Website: ulta-beauty
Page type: account-selection
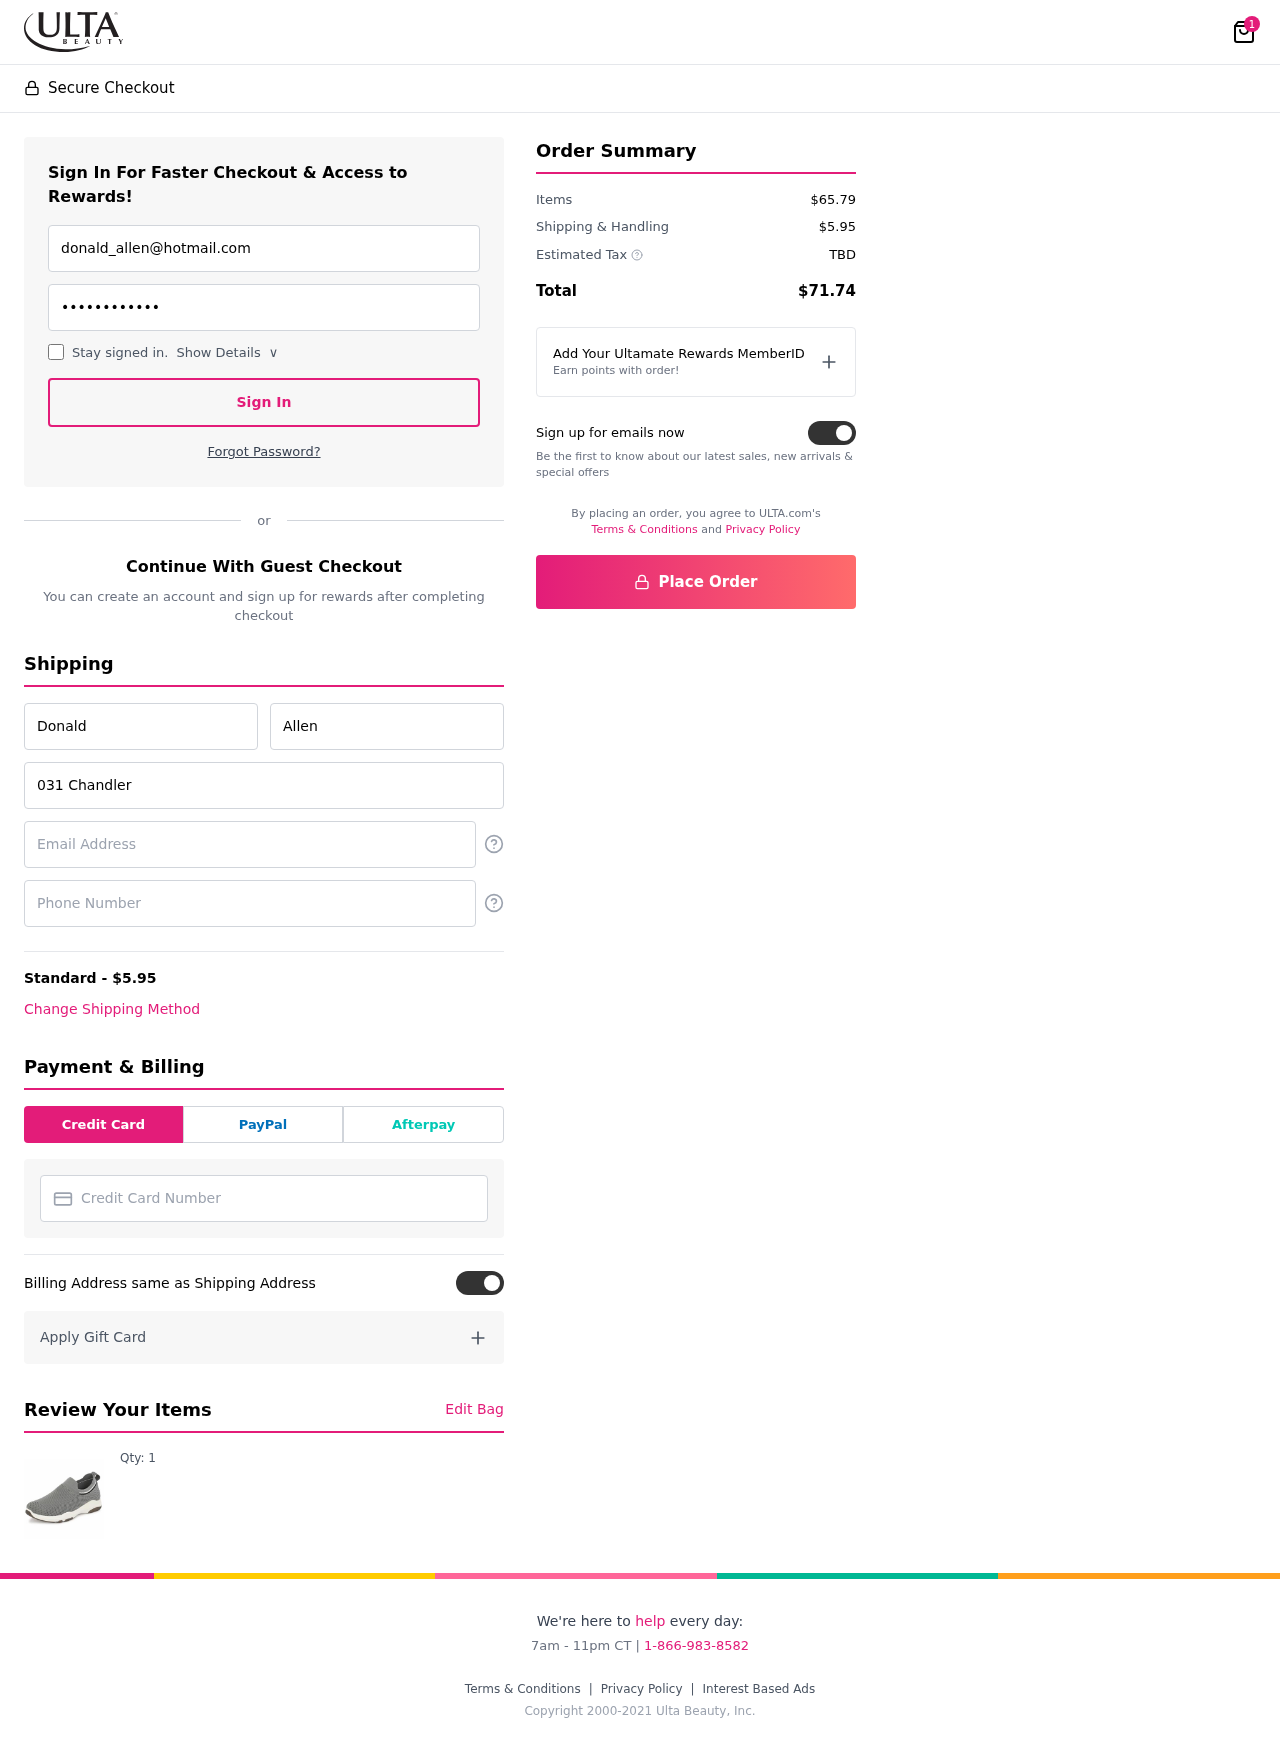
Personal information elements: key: PII_CARD_NUMBER
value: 6011 9553 0561 7457
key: PII_EMAIL
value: donald_allen@hotmail.com
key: PII_EMAIL2
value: donald_allen@hotmail.com
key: PII_FIRSTNAME
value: Donald
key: PII_LASTNAME
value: Allen
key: PII_PHONE
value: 6186002580
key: PII_STREET
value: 031 Chandler Shore Suite 385
Product elements: key: PRODUCT1_QUANTITY
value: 1
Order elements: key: ORDER_NUM_ITEMS
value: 1
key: ORDER_SHIPPING_COST
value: $5.95
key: ORDER_SUBTOTAL
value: $65.79
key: ORDER_TAX
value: TBD
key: ORDER_TOTAL
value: $71.74